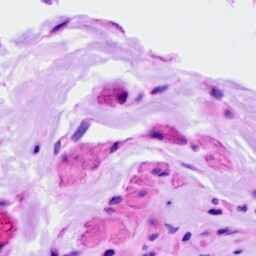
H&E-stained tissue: Ovarian